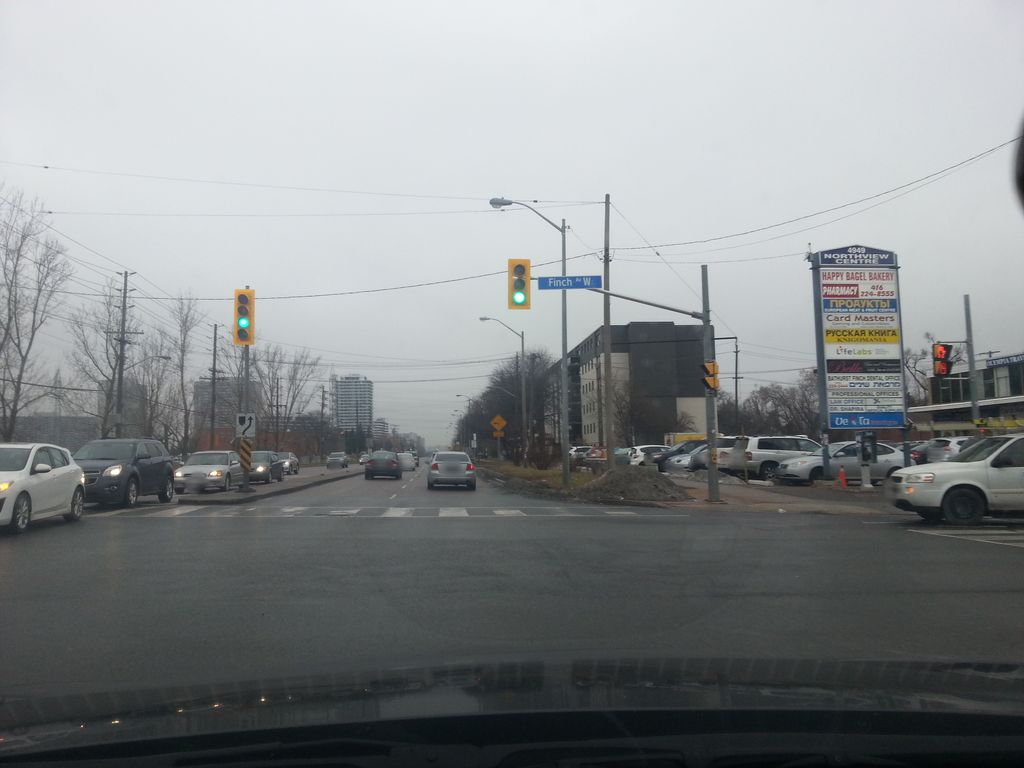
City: toronto